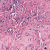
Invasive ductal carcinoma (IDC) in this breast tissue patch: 0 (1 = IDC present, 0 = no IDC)